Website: bh-photo
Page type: customer-info-address
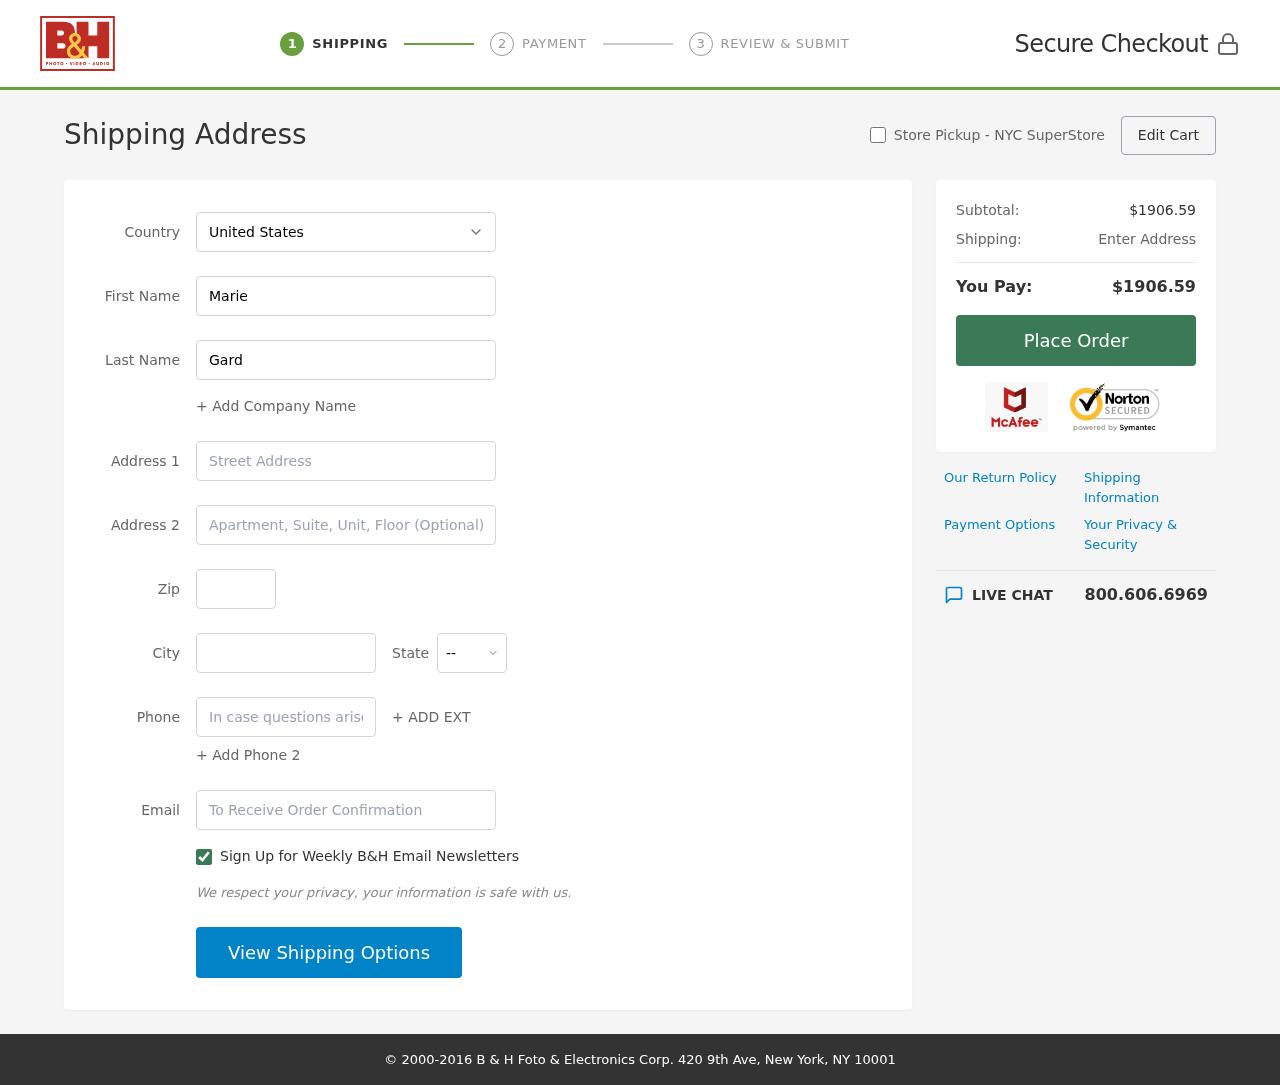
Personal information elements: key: PII_CITY
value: Deanstad
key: PII_COUNTRY
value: United States
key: PII_EMAIL
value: mgardner@hotmail.com
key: PII_FIRSTNAME
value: Marie
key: PII_LASTNAME
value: Gardner
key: PII_PHONE
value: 3738718015
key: PII_POSTCODE
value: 24900
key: PII_STATE_ABBR
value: OH
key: PII_STREET
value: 31909 Johnson Orchard
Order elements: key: ORDER_SUBTOTAL
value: $1906.59
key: ORDER_TOTAL
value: $1906.59